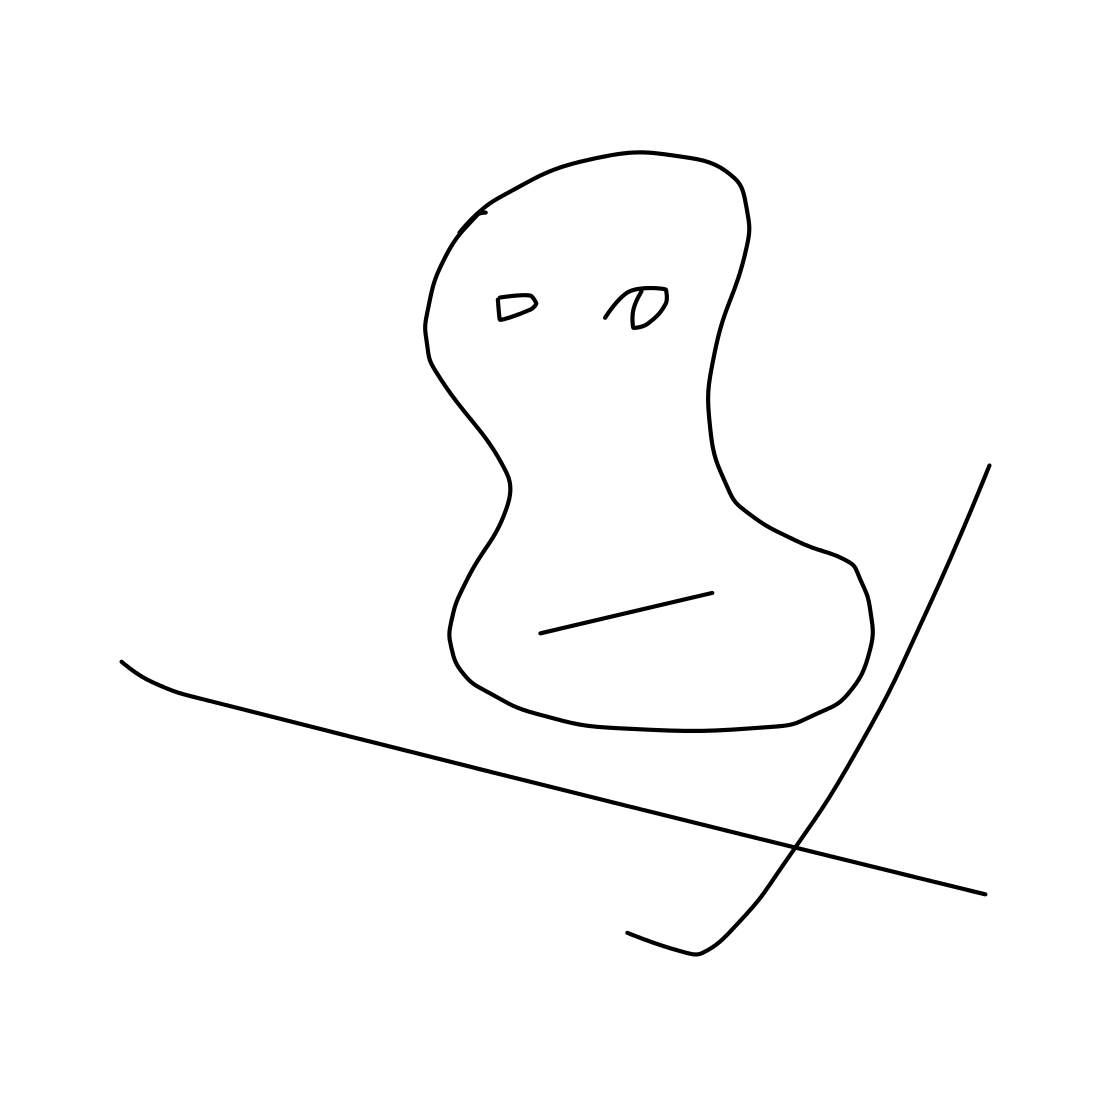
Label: human-skeleton